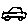
Label: car